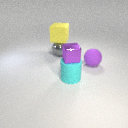
large cyan rubber cylinder to the right of large gray metal sphere